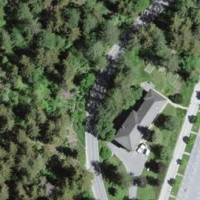
EUNIS habitat code: 43
Species observed at this site:
Gentiana verna